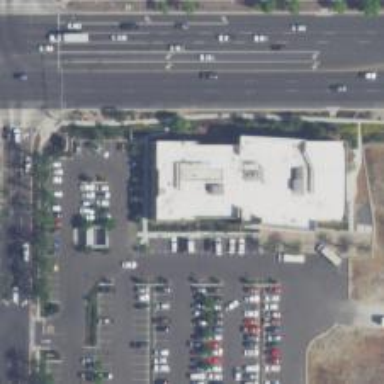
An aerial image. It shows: Healthcare clinic is depicted in the image.